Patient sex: M
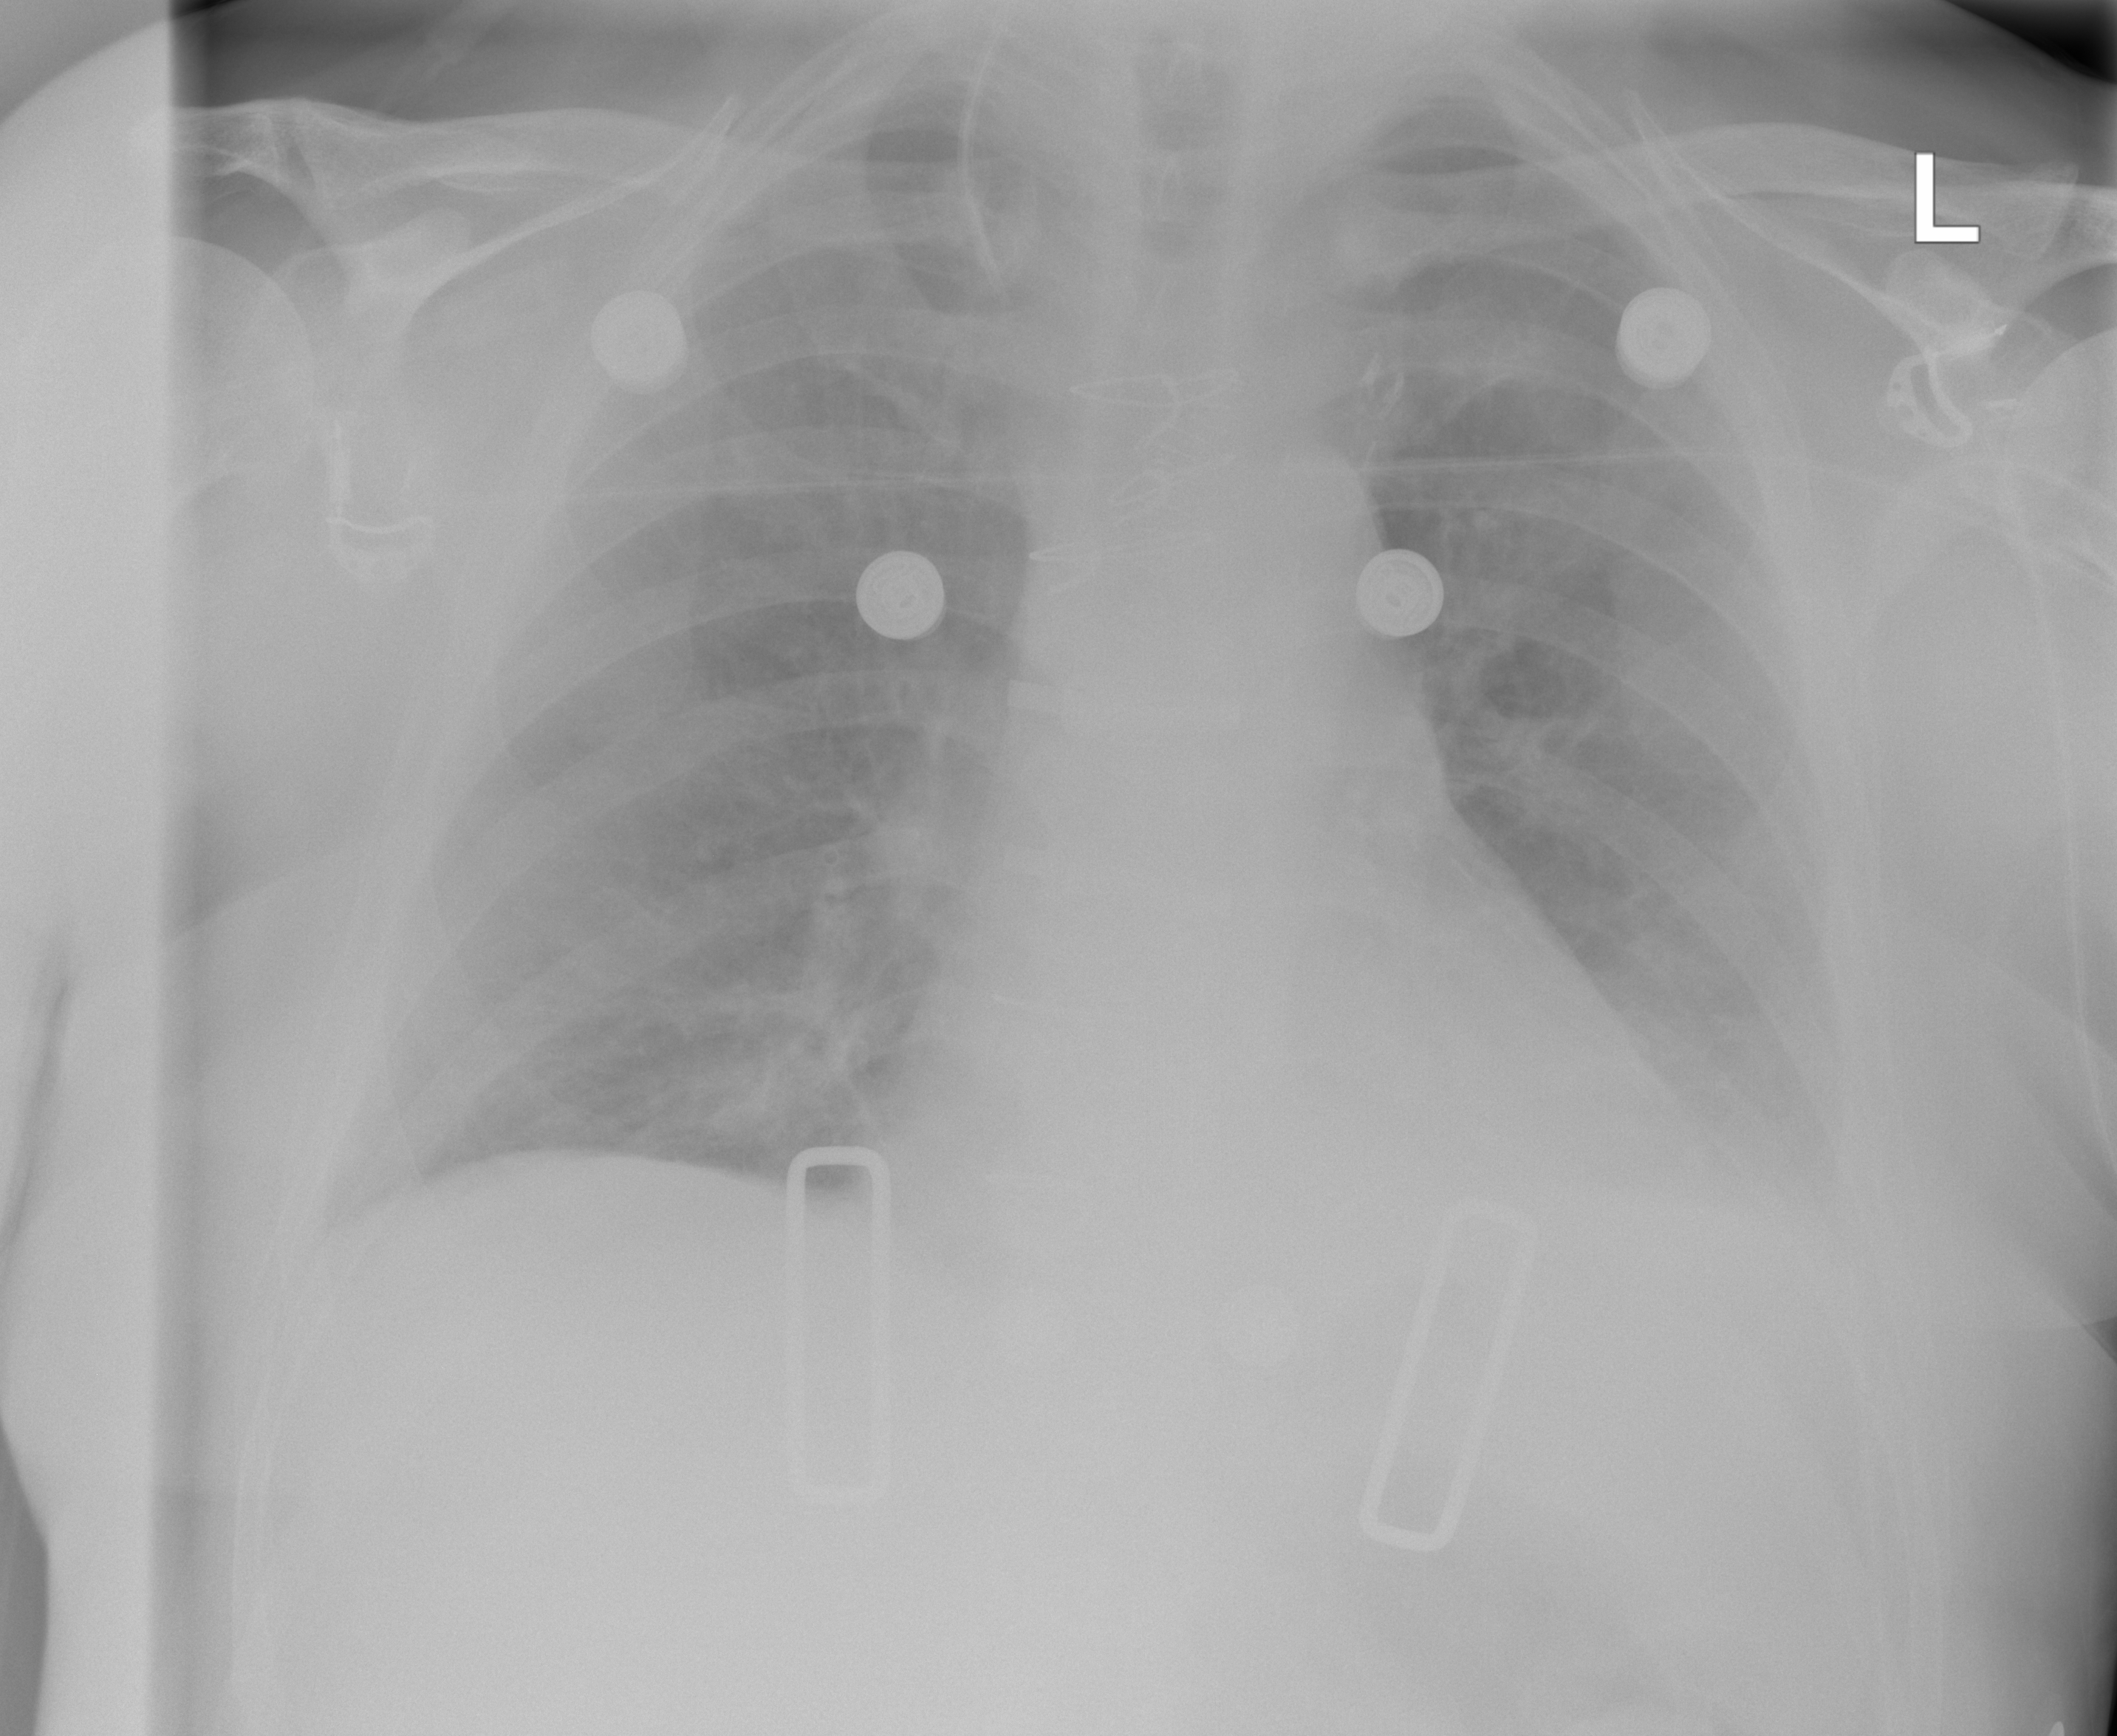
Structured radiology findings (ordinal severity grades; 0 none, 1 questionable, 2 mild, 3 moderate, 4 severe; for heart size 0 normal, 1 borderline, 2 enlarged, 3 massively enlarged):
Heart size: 1
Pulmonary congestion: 0
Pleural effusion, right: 0
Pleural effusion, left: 2
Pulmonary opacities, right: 2
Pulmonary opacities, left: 2
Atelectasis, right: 0
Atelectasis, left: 2